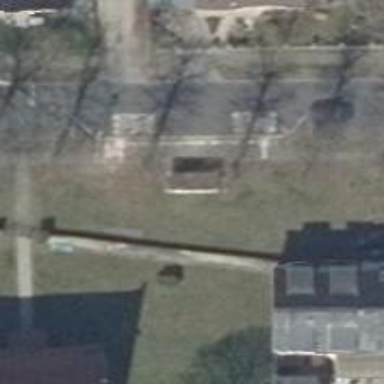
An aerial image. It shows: Shelter for public transport.